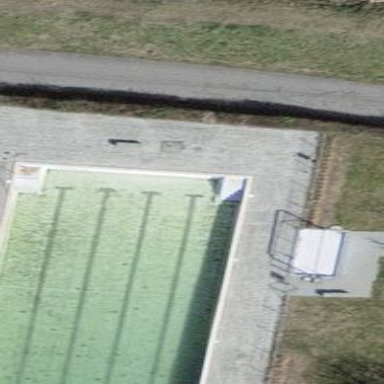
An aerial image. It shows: Swimming pool located in leisure land.